Aerial crown-view tile of a tropical tree (Barro Colorado Island, Panama), acquired 20241014:
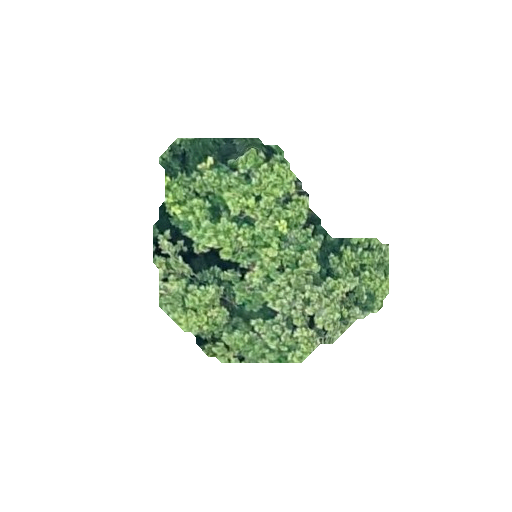
Species: Anacardium excelsum
GBIF accepted scientific name: Anacardium excelsum
Crown area: 58.198 m²